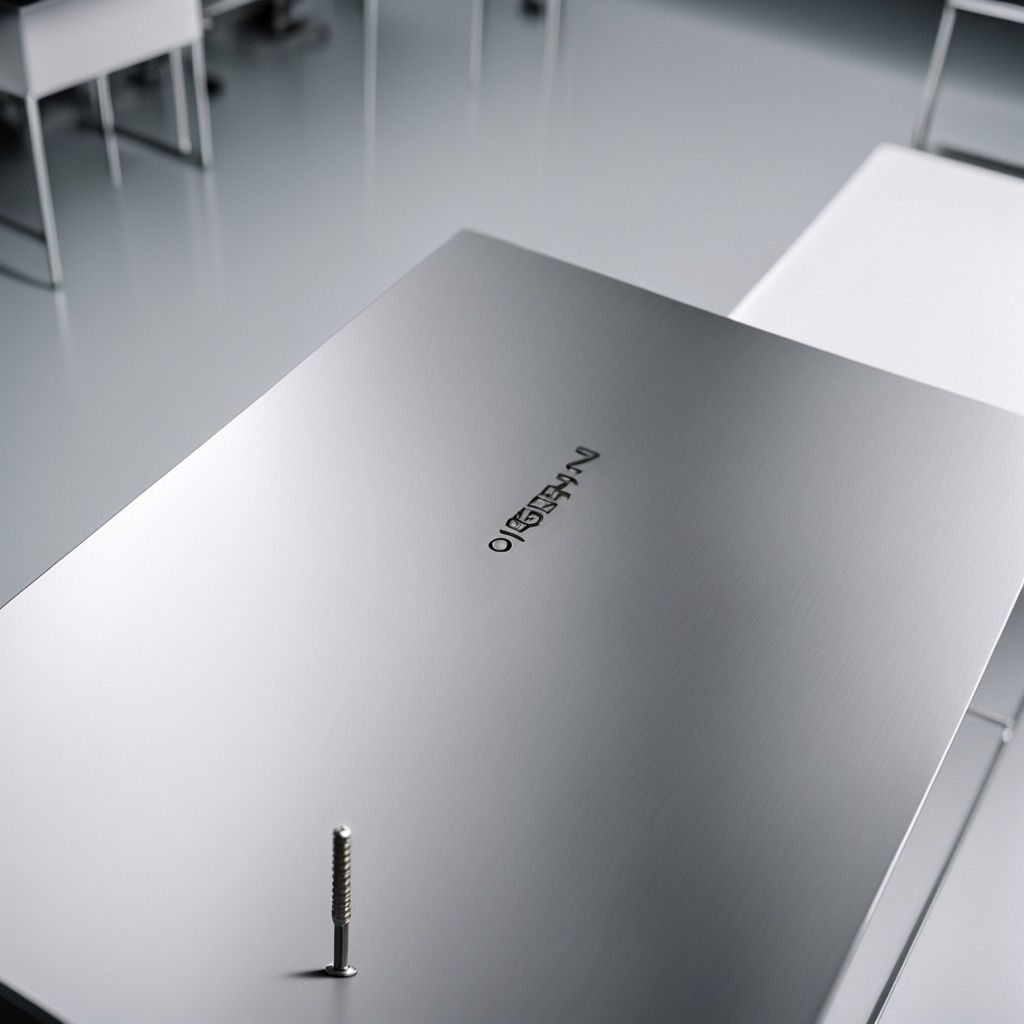
A metal screw is lying on the stainless steel table in a high-end prototyping lab.